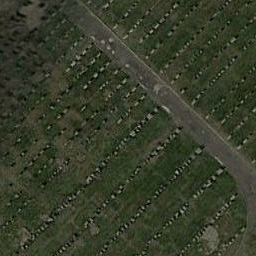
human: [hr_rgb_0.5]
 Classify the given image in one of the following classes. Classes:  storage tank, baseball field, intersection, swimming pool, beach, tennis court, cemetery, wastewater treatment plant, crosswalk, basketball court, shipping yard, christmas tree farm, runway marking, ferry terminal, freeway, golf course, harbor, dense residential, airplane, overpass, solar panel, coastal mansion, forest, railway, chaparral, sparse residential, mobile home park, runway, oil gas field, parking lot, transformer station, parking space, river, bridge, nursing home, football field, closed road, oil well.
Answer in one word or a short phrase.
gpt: cemetery